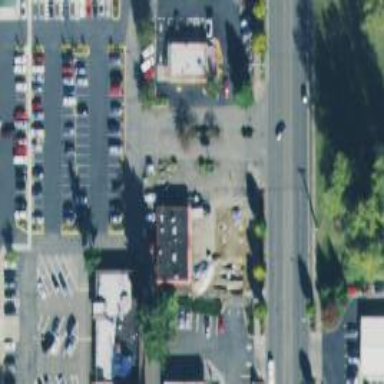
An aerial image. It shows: Convenience shop.